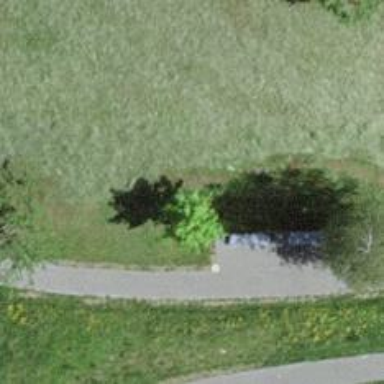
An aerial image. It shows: Bench.